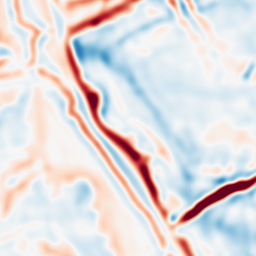
Category: multiscale
Decomposition family: log
Decomposition parameters: sigma: 5
Upsampling method: quartic
Upsampling parameters: scale: 2
Upsampling scale: 2